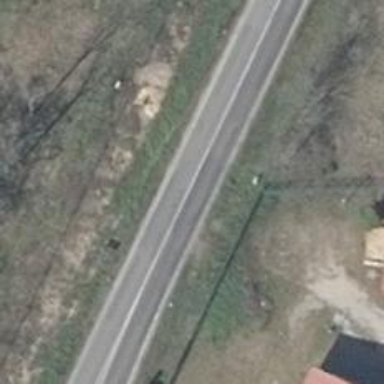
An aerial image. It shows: Secondary road with asphalt surface.